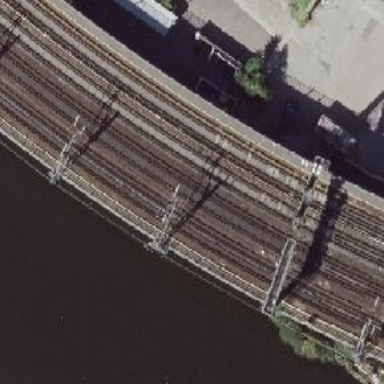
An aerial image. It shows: Viaduct railway bridge with electrified contact lines. The railway uses ballastless track technology.